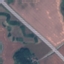
Label: Highway